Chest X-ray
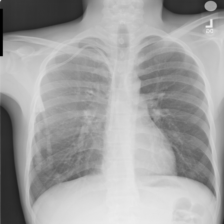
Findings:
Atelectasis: negative
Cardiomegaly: negative
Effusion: negative
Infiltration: negative
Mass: negative
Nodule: negative
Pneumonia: negative
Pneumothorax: negative
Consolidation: negative
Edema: negative
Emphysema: negative
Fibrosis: negative
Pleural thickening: negative
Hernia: negative